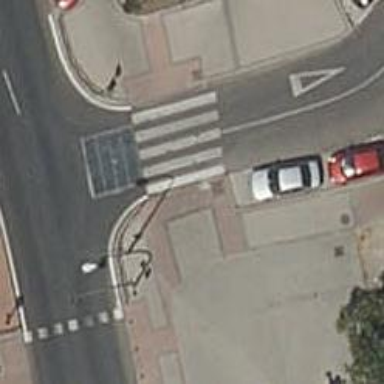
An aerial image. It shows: Marked road crossing.